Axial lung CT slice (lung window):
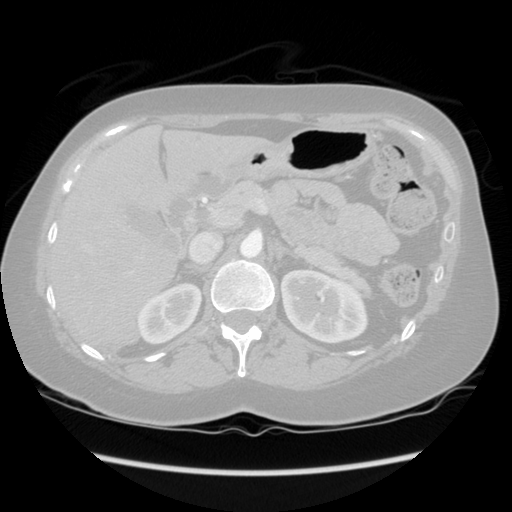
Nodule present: no